Question: I am using this great font from Fontsquirrel, Munro. <URL>
I wanted to use this font in a webpage of mine. I've put the .ttf file in a map named 'fonts' and referred to it in CSS.
'''
nav a{
background:#9cf2e6;
display:inline-block;
color:#0;
text-decoration:none;
font-size:15px;
font-family:'Munro';
margin:13px 3%;
padding:7px 2%;
}
'''
Then I noticed something. The O's in my webpage are filled. As you can see it shouldn't do this, because it did not do so in Photoshop or the webpage from Fontsquirrel. Also I tried to modify the font in Glyphs but there seems to be nothing wrong with it there.

My question: how will I undo the filled letters in this font? Is this a problem because it ain't a webfont from Typekit or Google fonts?
Thank you so much for all the help I can get.
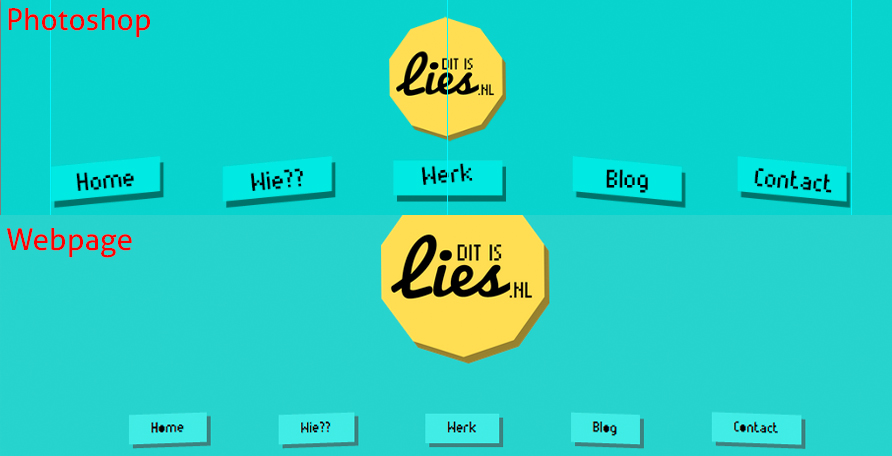
Answer: I'm unable to reproduce this on Windows 7 (Chrome, Firefox, IE) with Munro installed locally. The letters display just fine (see image below). And I think that's the bigger issue: fonts not made for the web are likely to be rendered very differently across browsers and platforms (if at all). If you want to make sure these buttons look the same for all your users, stick to the images you created with Photoshop (and perhaps save them as PNG-8 with transparency rather than PNG-24 to shave off some kilobytes).
Technically, you can turn any TTF file into a web font, using FontSquirrel's Webfont Generator, for example. The font's license has to allow this, of course, because you'd essentially be redistributing the font. Just placing the TTF file in a '/fonts/' folder and using 'font-family: Munro;', however, is not going to cut it, and only works for you because you have previously installed the font on your computer.
If I have, say, the Ubuntu font installed on my computer and I visit a webpage that references it in its stylesheet, my browser will not bother downloading it from the webserver, but instead loads it from my hard drive (or memory), which saves bandwidth and is much faster. I've also found that having a font installed locally can actually make it render differently than when it's loaded as a web font (e.g. WOFF).
So yes, it probably is a problem because this particular font is not very web-friendly, but even with web-friendly fonts, like those available through TypeKit or Google Fonts, you can still run into rendering differences (most noticeably between Windows and Mac). While it may be a fun exercise to try and recreate the images using just CSS, you're probably better off saving these buttons as images, or using a font that is web-friendly. Something from the Monospace category in Google Fonts, perhaps?
<URL>